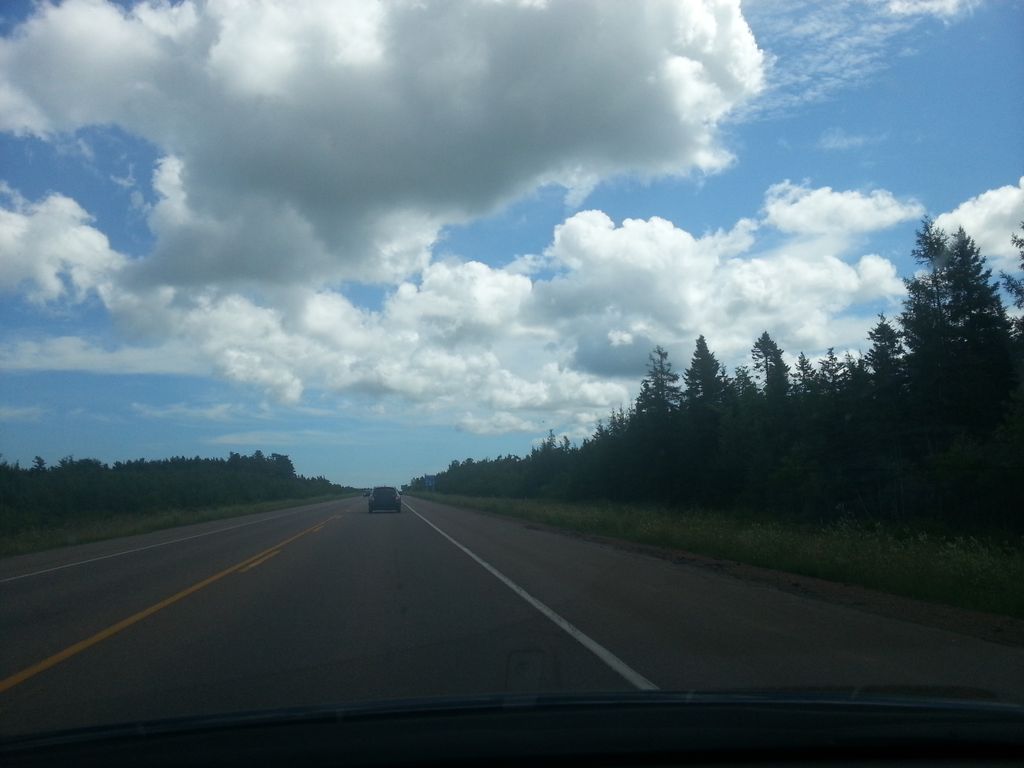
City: charlottetown